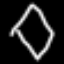
Label: diamond